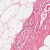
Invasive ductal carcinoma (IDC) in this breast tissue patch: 0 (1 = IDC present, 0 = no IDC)